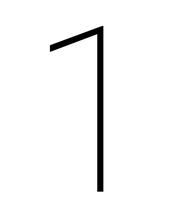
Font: Roboto_Thin